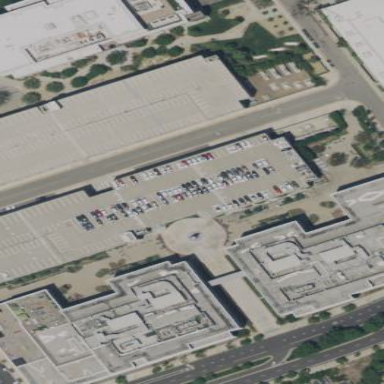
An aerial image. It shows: Multi-storey parking building.